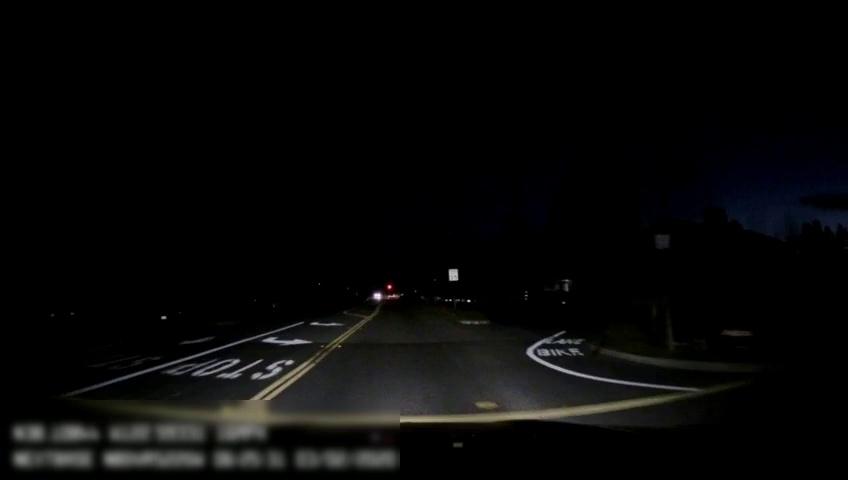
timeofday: Night
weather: Other
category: Drivable Space
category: Lanes | Alternate Lane
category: Lanes | Current Lane
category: Lanes | Alternate Lane
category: Lanes | Alternate Lane
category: Lanes | Alternate Lane
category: Traffic | Signs
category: Traffic | Signs